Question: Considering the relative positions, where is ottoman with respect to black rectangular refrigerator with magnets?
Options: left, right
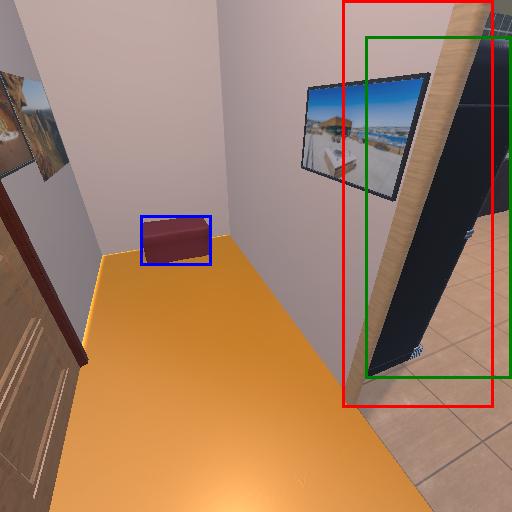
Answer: left